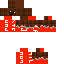
A female skeleton skin with dark skin, wearing brown bald dressed in a red hoodie and red pants, featuring a closed mouth.